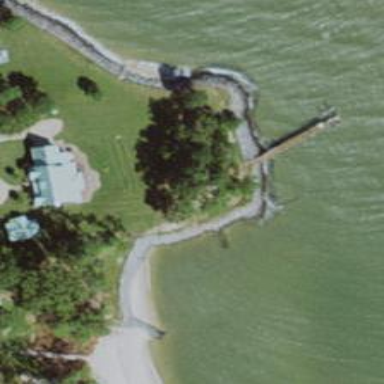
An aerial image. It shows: Breakwater structure.